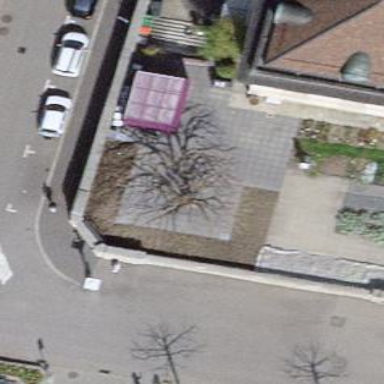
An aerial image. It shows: Outdoor seating area for leisure.